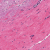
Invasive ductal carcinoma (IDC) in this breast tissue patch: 0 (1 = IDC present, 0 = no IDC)